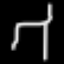
Label: chair